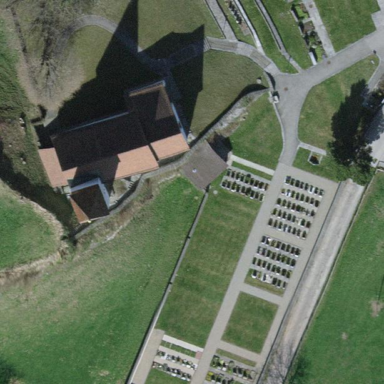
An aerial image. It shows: Cemetery.